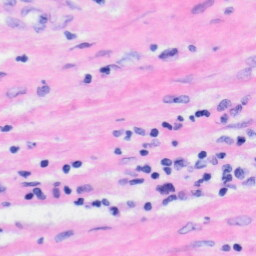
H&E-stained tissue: Liver